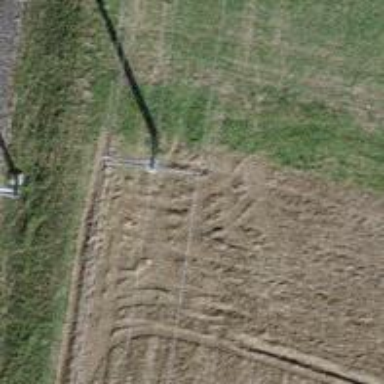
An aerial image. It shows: Straight power pole.